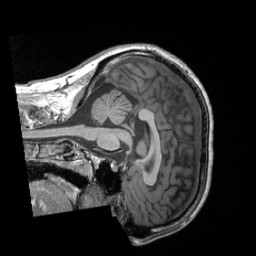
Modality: T1w
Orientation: sagittal
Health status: healthy
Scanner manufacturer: siemens
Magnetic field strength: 3 T
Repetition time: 2.3 s
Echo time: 0.00287 s